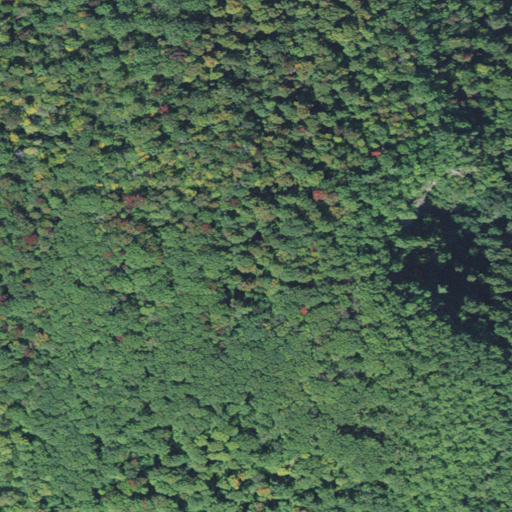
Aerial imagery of mountain in Vermont named O P Hill containing deciduous forest and mixed forest